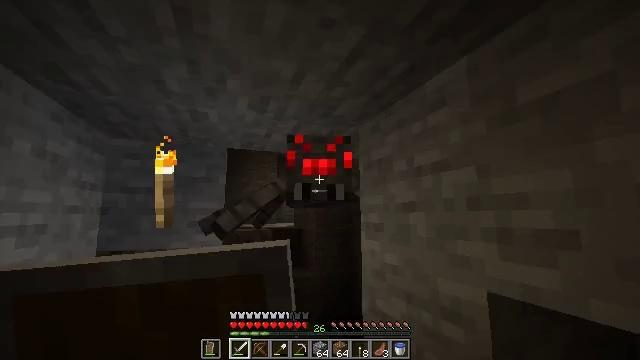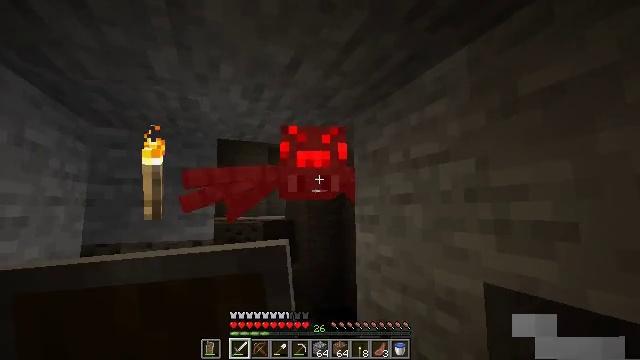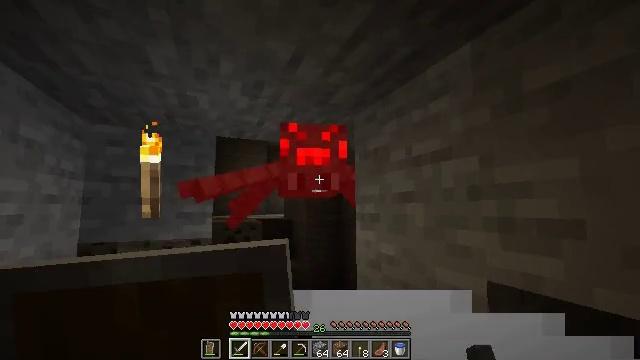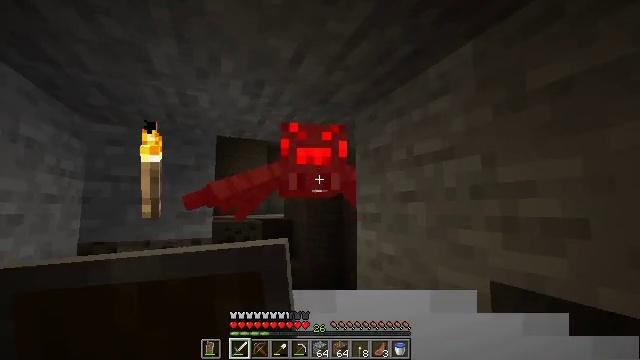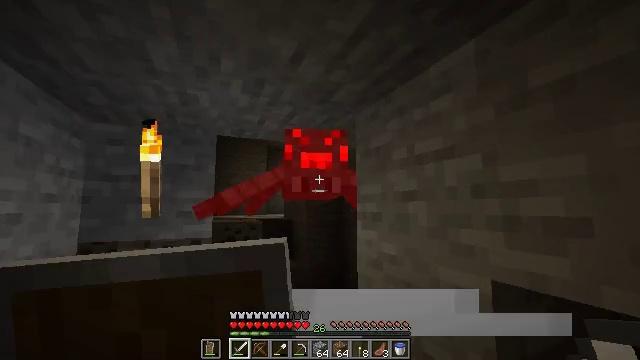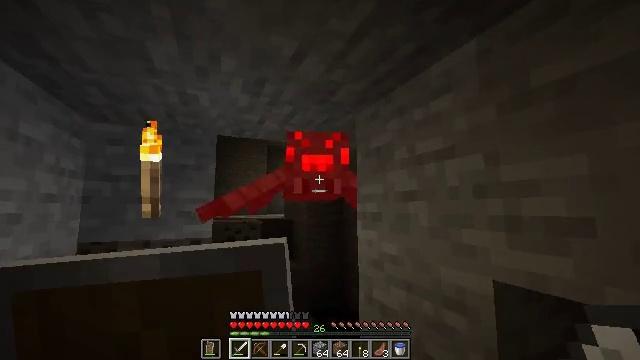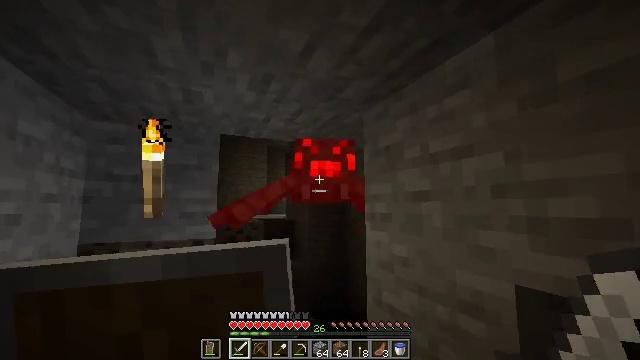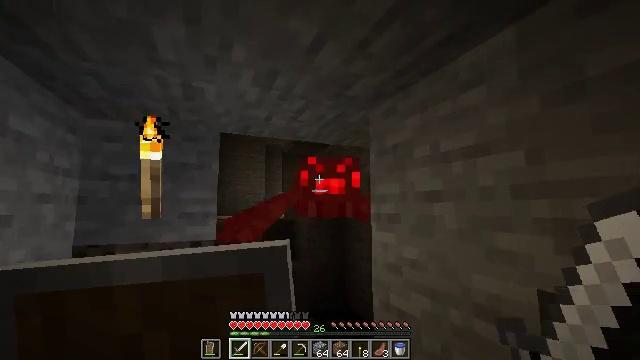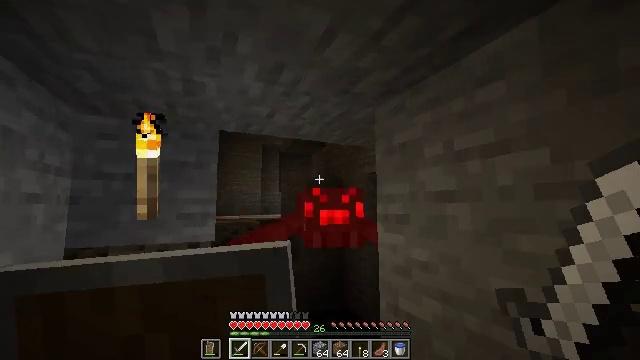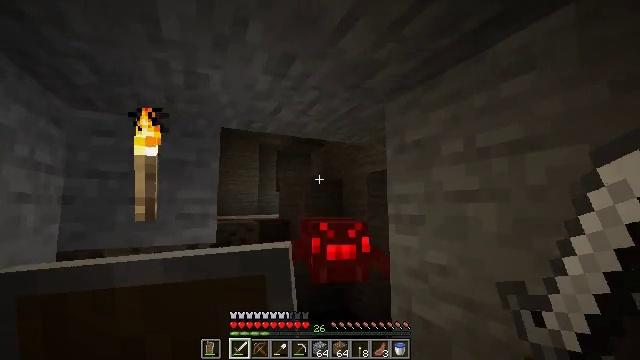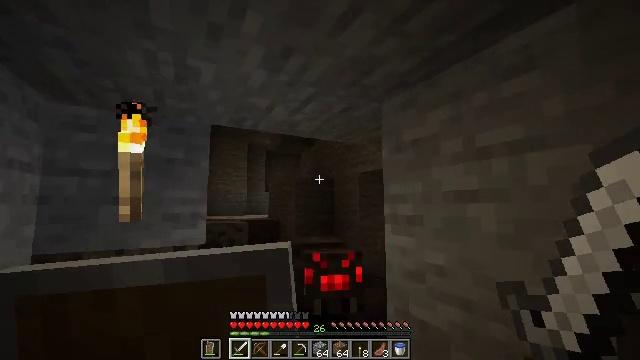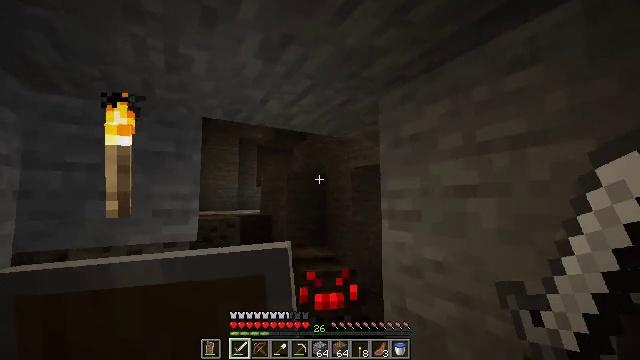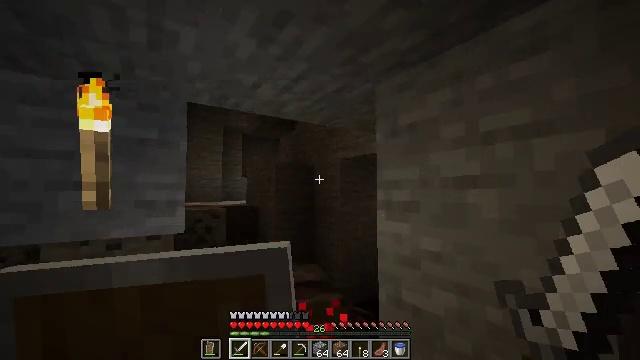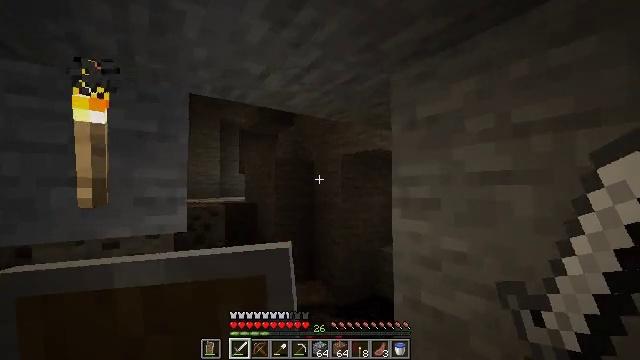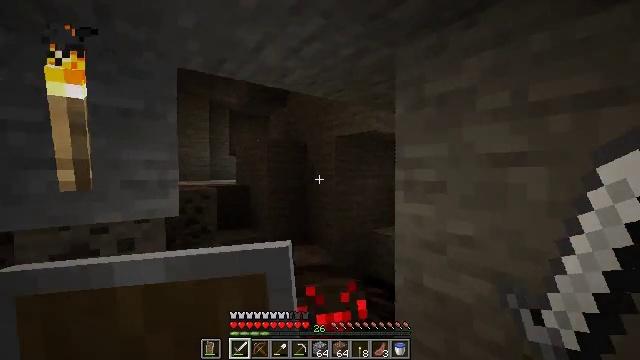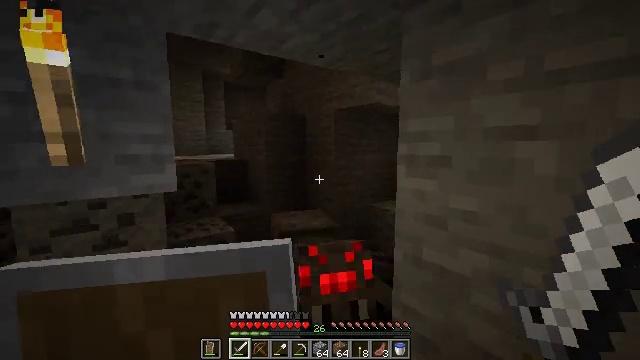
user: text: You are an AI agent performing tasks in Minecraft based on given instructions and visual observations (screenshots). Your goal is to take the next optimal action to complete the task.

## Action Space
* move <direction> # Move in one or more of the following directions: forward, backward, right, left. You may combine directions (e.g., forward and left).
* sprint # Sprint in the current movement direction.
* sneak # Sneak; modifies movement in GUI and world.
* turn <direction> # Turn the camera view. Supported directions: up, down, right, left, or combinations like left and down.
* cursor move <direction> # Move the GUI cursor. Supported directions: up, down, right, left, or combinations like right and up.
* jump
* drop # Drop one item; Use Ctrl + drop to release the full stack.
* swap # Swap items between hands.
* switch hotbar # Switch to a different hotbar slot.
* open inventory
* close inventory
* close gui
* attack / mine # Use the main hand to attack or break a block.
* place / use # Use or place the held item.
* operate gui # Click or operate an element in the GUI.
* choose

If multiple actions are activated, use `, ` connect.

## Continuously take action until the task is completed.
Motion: motion action
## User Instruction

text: Hunt a spider.
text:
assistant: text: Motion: sneak, turn right and down
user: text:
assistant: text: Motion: sneak
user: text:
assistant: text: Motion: sneak
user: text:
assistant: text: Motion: sneak
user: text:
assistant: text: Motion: move forward and move left, sneak
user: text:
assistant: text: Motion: move forward and move left, sneak
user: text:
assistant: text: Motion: move forward and move left, sneak
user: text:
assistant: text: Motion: move forward and move left, sneak, turn right
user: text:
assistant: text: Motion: move forward and move left, sneak
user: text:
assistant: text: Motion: move forward and move left, sneak, turn right
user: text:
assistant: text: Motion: move forward and move left, sneak, turn right and down
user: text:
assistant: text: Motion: move forward and move left, sneak, turn right and down
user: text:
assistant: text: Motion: move forward and move left, sneak
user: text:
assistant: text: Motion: move forward, sneak, turn right and down
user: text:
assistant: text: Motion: move forward, sneak, turn down
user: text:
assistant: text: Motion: move forward, sneak, turn down
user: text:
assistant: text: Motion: move forward, sneak, turn down
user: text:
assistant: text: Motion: sneak, turn down
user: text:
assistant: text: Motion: sneak, turn down
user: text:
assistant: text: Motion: sneak, turn down
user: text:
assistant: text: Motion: sneak, attack / mine
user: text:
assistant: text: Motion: sneak, attack / mine
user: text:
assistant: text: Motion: sneak, turn right and up, attack / mine
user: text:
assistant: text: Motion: sneak, turn right and up
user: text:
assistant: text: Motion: sneak
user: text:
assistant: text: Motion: sneak